Question: The website I am creating has a fairly large title text for its banner. Using a plain font gives it a very jagged look, but it seems like an anti-aliased image would be a fairly large download. Which way would be the best choice, or is there a better method for large titles?
Here is the banner with pure text. Scaled down it is not as noticeable, but full size it's about 600px across. Open the image separately for the full effect:

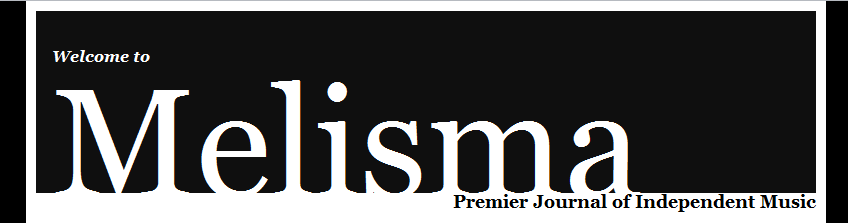
Answer: Some fonts are better than others where the jaggies are concerned. That being said, a no-displacement text shadow the same color as the text with a blur of one pixel will cure what ails ya most of the time:
'''
h1 {
.
.
.
color: white;
text-shadow: 0 0 1px white;
}
'''
I've found that it's just enough to antialias the font, and if I'm not using the text-shadow for any other effects, it's a good solution for anything even reasonably modern. Older browsers (you know who you are) will get the jaggies, but you can't win 'em all.